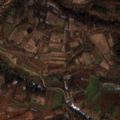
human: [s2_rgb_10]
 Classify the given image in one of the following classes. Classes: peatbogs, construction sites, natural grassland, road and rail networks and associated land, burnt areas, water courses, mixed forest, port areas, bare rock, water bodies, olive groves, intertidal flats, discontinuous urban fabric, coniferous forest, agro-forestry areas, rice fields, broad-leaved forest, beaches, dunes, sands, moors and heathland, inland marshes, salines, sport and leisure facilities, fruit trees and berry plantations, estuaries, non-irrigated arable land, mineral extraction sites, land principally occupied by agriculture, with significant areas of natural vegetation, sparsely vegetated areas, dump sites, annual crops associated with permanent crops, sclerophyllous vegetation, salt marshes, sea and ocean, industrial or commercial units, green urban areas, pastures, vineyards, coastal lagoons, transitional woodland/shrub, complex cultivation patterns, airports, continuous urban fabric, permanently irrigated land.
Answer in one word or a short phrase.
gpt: discontinuous urban fabric, non-irrigated arable land, land principally occupied by agriculture, with significant areas of natural vegetation, broad-leaved forest